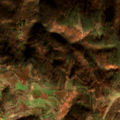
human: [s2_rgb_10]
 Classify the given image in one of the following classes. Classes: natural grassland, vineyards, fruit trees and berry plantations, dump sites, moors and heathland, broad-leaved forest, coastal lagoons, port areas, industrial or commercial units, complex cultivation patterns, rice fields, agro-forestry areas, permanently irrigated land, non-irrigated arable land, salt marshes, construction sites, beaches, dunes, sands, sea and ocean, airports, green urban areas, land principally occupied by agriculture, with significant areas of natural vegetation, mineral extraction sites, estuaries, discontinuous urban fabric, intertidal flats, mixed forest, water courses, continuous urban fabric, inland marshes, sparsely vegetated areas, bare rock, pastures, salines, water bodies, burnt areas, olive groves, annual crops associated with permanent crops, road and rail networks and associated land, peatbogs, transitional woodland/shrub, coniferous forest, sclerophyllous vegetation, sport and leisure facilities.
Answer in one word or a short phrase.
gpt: land principally occupied by agriculture, with significant areas of natural vegetation, broad-leaved forest